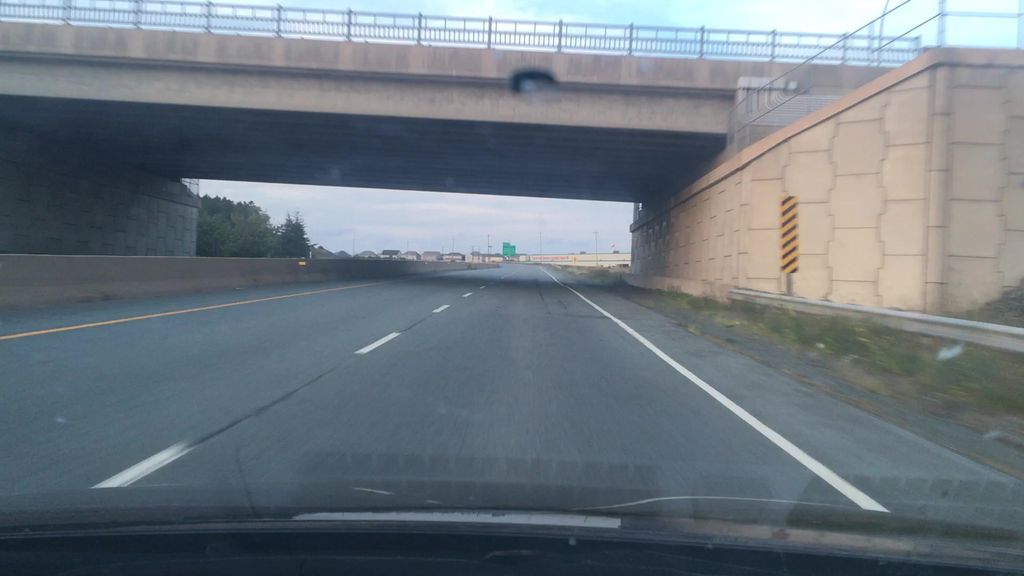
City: halifax